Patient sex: F
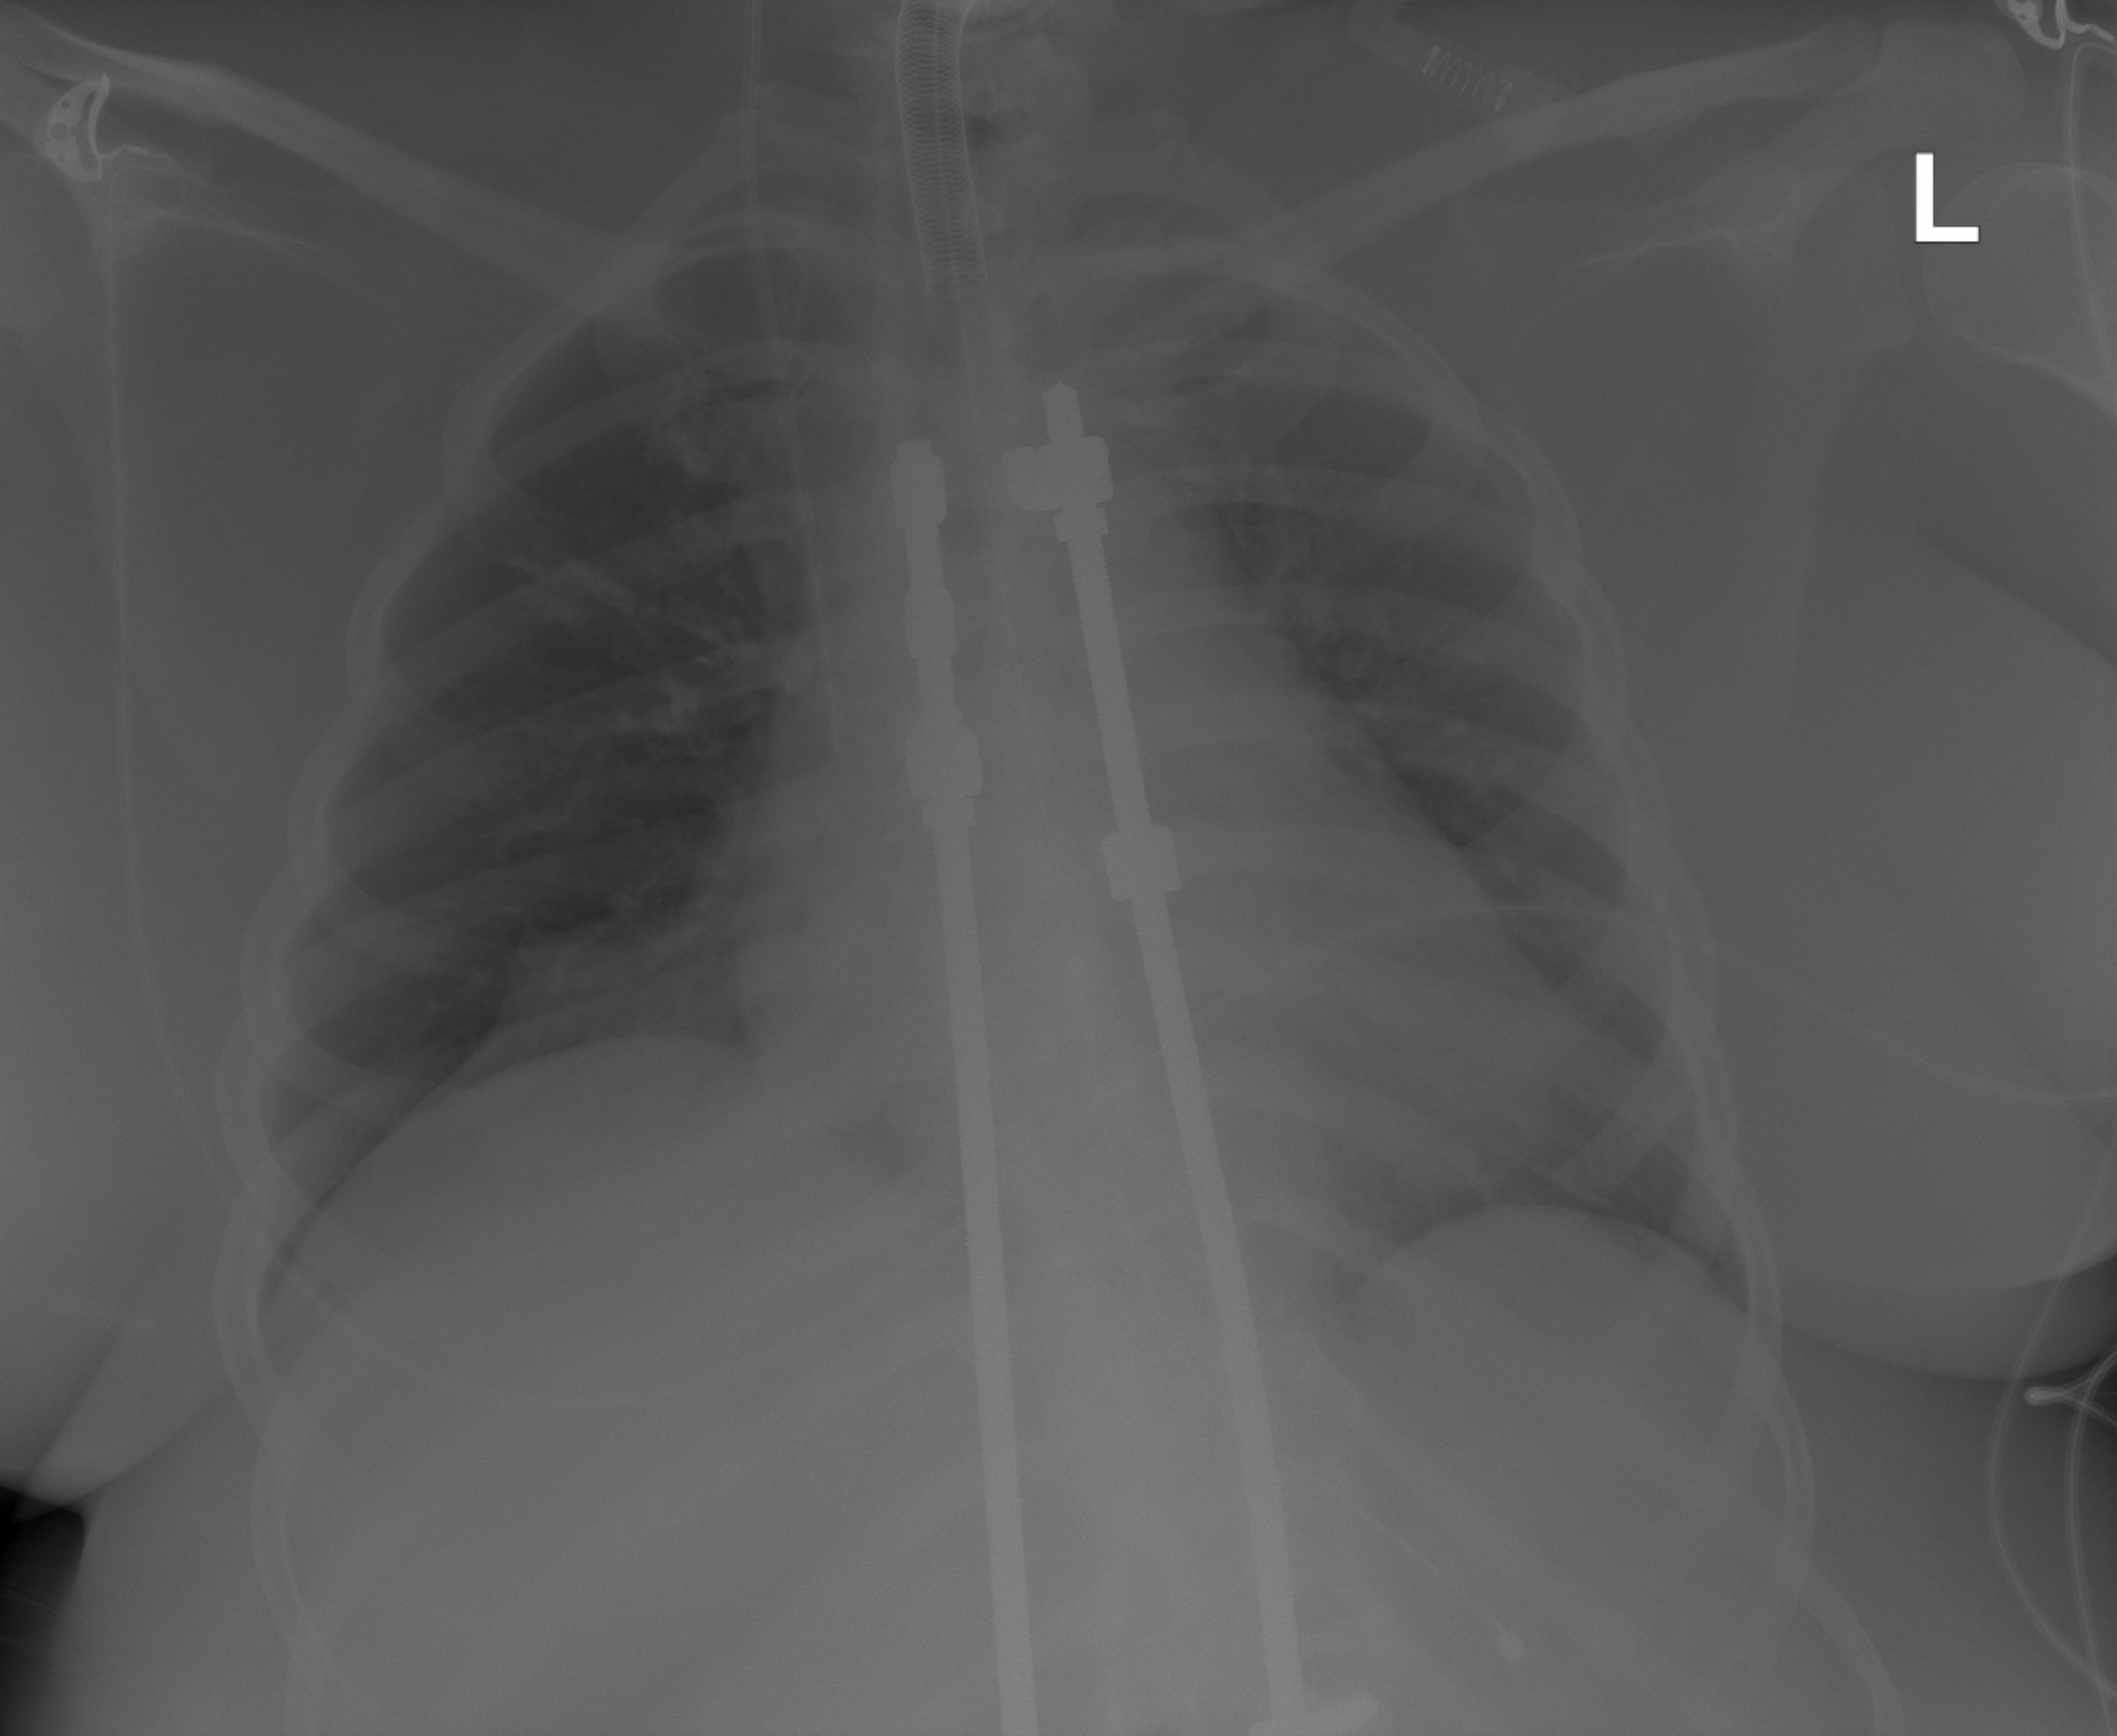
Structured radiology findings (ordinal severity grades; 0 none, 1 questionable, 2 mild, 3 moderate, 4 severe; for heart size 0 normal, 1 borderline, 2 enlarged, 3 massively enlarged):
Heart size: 2
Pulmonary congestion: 0
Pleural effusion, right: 0
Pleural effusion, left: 0
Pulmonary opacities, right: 0
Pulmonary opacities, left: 0
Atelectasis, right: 2
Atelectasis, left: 0